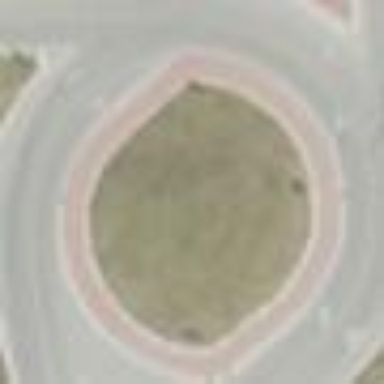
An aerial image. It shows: Roundabout on primary highway.